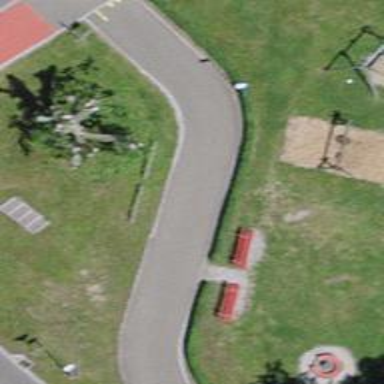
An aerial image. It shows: Red bench.